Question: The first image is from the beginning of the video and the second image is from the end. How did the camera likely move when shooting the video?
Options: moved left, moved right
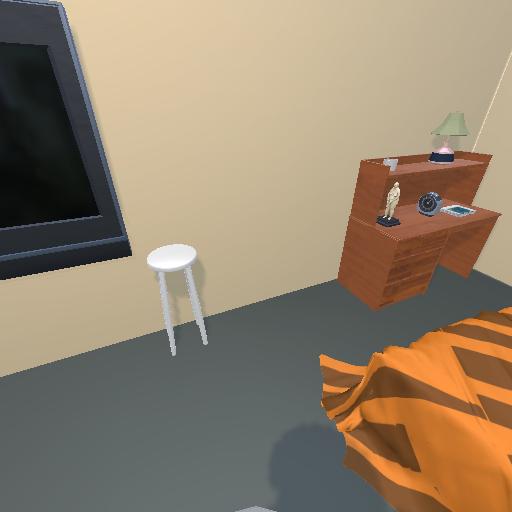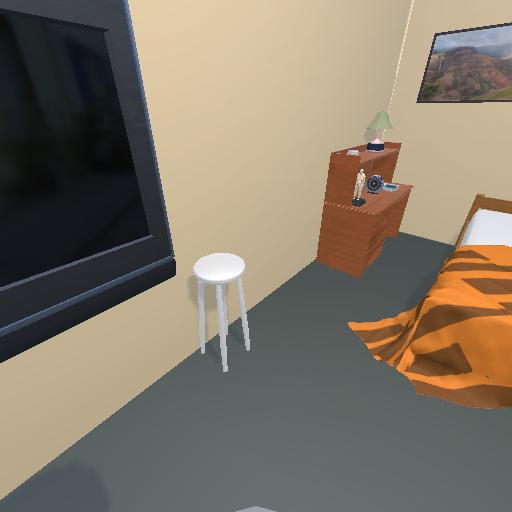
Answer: moved left